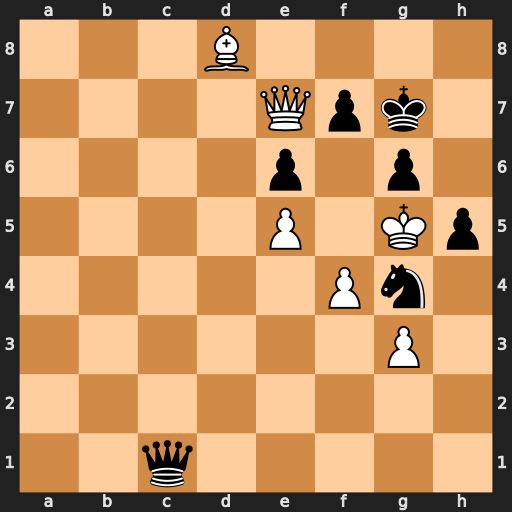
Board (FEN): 3B4/4Qpk1/4p1p1/4P1Kp/5Pn1/6P1/8/2q5
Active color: w
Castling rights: -
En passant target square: -
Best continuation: Qe8 Qc5 Be7